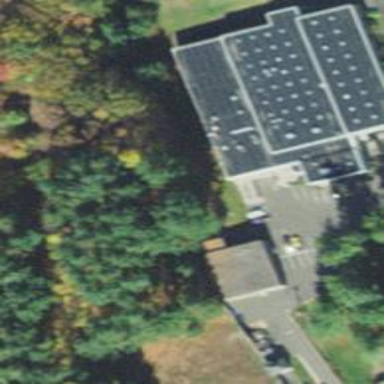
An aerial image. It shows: Part of building.